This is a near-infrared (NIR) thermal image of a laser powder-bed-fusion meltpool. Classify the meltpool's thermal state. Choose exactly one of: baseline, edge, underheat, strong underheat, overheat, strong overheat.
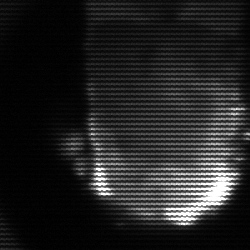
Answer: baseline